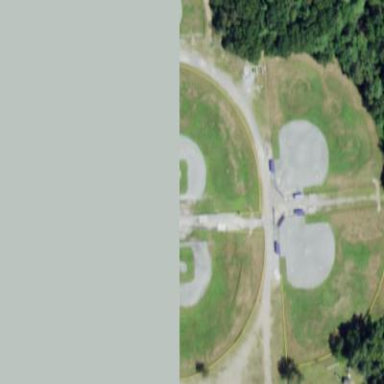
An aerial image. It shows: Baseball pitch for leisure land.